Current action and preconditions to check: trajectory_clear

Your task: For each precondition in the list above, predict whether it will hold at this action.

Consider the current scene as observed from the mobile robot's camera, and analyze the predicted future states of all dynamic agents (e.g., people, animals, vehicles, or any moving entities) within the NEXT SECOND.

IMPORTANT: Only answer "very likely" if you are absolutely certain—based on strong, clear evidence—that a dynamic agent will violate the precondition in the predicted future state. Do NOT answer "very likely" for unlikely, ambiguous, or low-probability risks.

Ask yourself for each precondition: Is there a high probability, with clear and convincing evidence, that the predicted future states of any dynamic agent will interfere with the predicted future state of the currently executing action within the NEXT SECOND, causing that precondition to fail?

Assess the risk level based on these predictions. Use "likely" or "very likely" if motions create a clear risk of interference.

Use "neutral" or "improbable" if agents are nearby but their predicted paths are clearly diverging or non-conflicting.

Failure Risk Categories: "very improbable", "improbable", "neutral", "likely", "very likely"

Answer Format: Output ONLY the probability_of_failure value from these categories: "very improbable", "improbable", "neutral", "likely", "very likely"

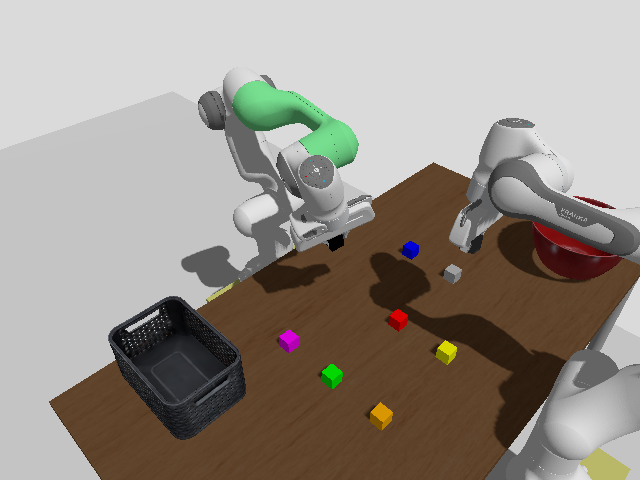

Answer: very improbable